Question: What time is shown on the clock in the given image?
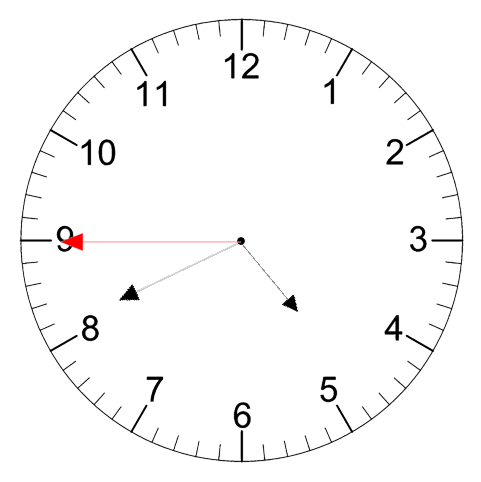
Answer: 04:40:45